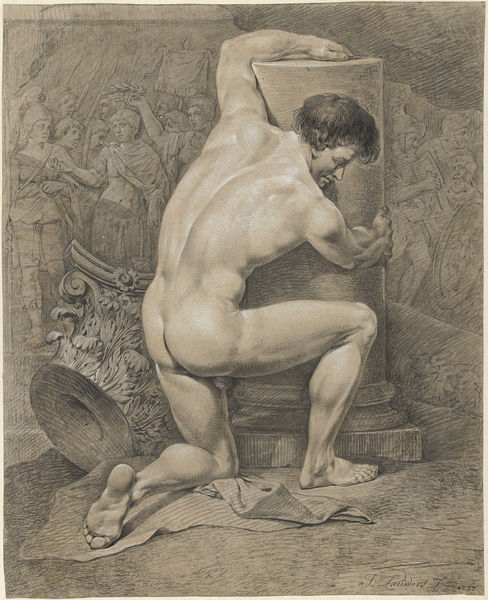
Titel: Knielend mannelijk naakt, naar rechts de armen om een zuil
Künstler: Jacobus Johannes Lauwers
Standort: Amsterdam
Institution: Rijksmuseum
Schlagwörter: column, corinthian, crowd, men, people, soldiers, white, black, carpet, gray, grey, hair, woman, blanket, print, brown, profile, sad, classical, man, naked, nude, roman, stone, feet, drawing, sketch, lift, plastic, human, arms, laurel, wreath, temple, signature, back, butt, foot, engraving, pencil, legs, shield, pale, shoulders, work, act, kneeling, muscle, spears, penis, thighs, heavy, sepia, knee, muscles, ass, fallen, capital, capitel, kneel, prisoner, moving, helmets, strength, nacked, fuck, samson, torso, hercules, toes, acanthus, punishment, neo-classical, lifting, shaded, buttocks, muscular, hard, hj, rag, capitol, legion, calves, ankles, dalila, 1777, corintian